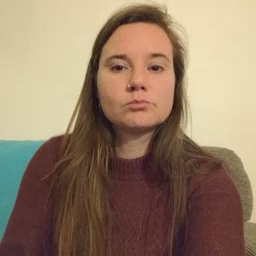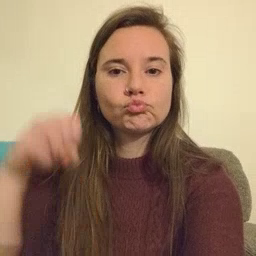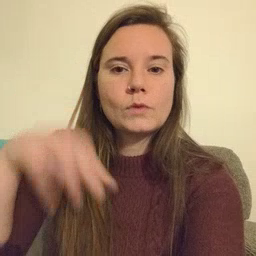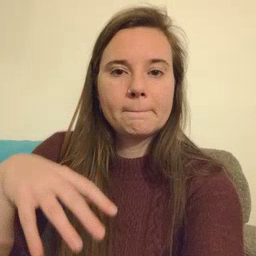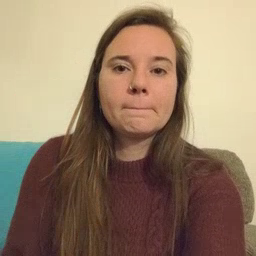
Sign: drop